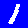
Digit: 1